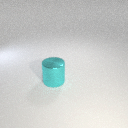
large cyan metal cylinder